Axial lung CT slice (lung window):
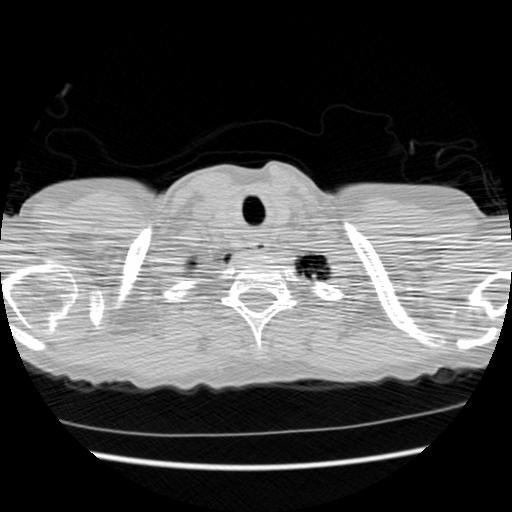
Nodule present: no